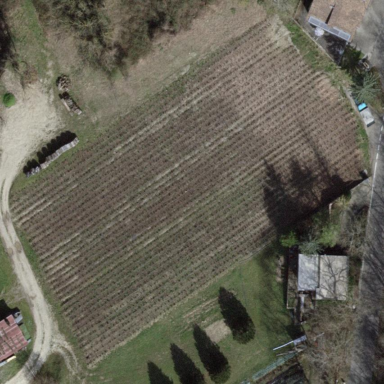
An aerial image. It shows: Beautiful vineyard in the countryside.